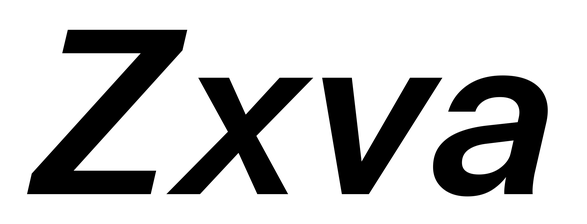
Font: InstrumentSans-Italic_SemiBold_Italic